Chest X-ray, PA view. Patient: 37 years old, sex F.
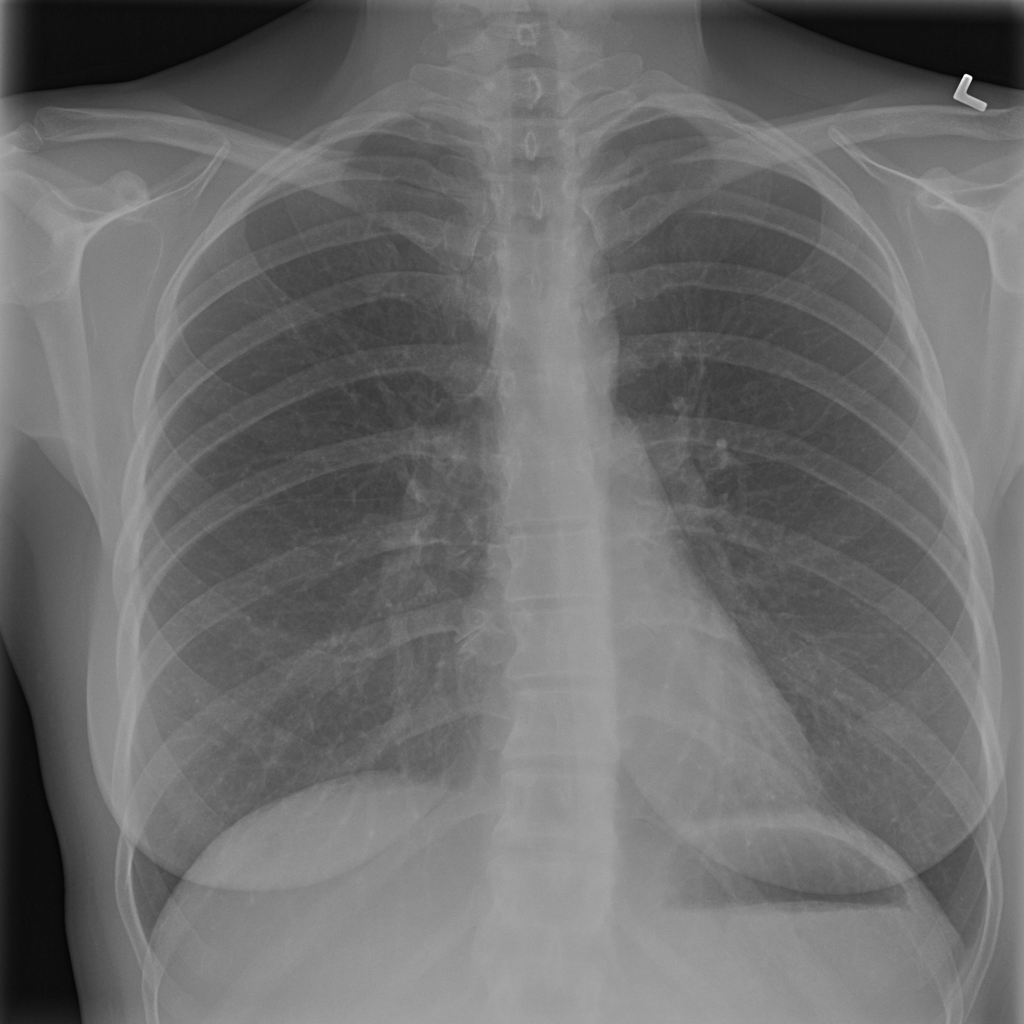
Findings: No Finding